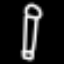
Label: pencil